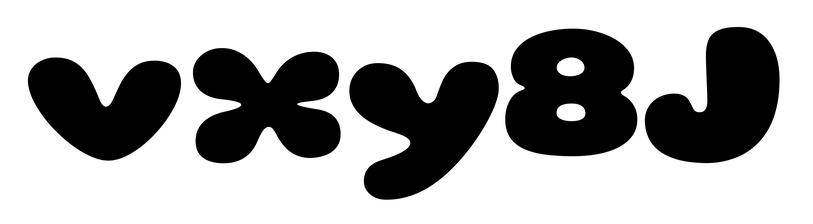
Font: Gluten_Black